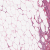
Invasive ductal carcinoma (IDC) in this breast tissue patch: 0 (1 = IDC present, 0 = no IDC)